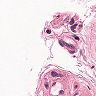
Metastatic tissue present: no